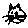
Label: cat